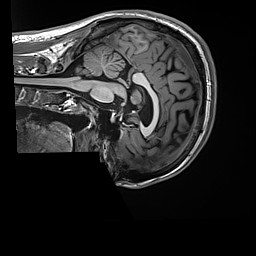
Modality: T1w
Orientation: sagittal
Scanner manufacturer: siemens
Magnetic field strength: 3 T
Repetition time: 2.5 s
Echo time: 0.00299 s